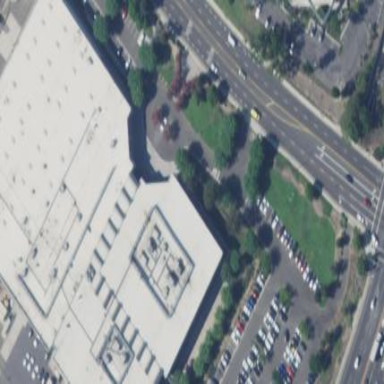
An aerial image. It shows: Commercial building.